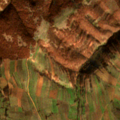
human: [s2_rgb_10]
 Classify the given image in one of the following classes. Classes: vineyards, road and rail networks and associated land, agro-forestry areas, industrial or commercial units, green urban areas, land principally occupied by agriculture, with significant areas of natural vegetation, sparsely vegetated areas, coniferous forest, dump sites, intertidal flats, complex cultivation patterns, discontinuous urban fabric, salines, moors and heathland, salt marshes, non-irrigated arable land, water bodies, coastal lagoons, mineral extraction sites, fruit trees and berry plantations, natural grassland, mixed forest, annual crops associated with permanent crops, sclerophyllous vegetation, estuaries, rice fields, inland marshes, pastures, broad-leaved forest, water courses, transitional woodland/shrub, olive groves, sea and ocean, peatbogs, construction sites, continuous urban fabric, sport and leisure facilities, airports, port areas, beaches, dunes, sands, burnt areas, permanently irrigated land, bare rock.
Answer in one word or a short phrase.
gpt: complex cultivation patterns, land principally occupied by agriculture, with significant areas of natural vegetation, broad-leaved forest